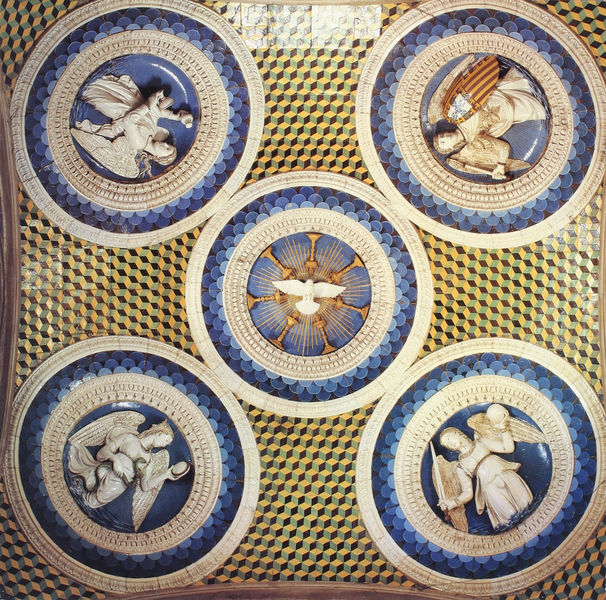
Titel: Deckendekor der Kapelle des Kardinals von Portugal
Künstler: Luca della Robbia
Standort: Florenz, S. Miniato al Monte (EU - I - Toskana)
Schlagwörter: blau, flügel, weiß, gelb, marmor, taube, fünf, spiegelung, gold, decke, kreis, rund, tondo, engel, gleb, relief, antike, schwert, mosaik, würfel, christlich, vatikan, harfe, erzengel, christentum, hl. geist